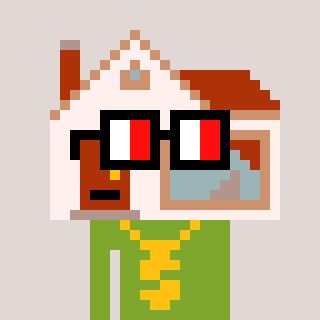
a pixel art character with square glasses with black frames and red eyes, a house-shaped head and a slimegreen-colored body on a warm background